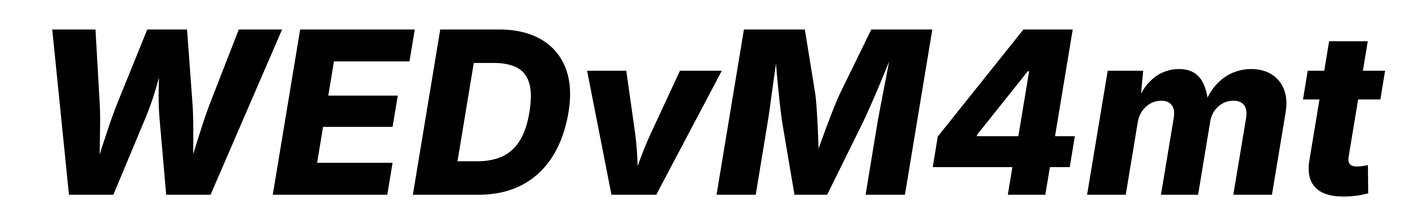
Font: Inter-Italic_ExtraBold_Italic